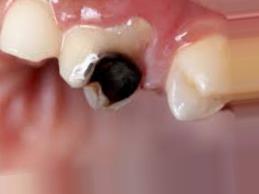
Condition: Caries